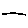
Label: line